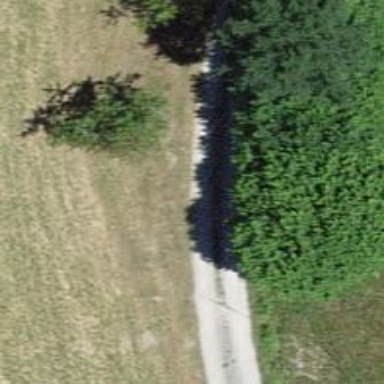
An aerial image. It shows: Gravel service road.